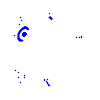
Particle: electron